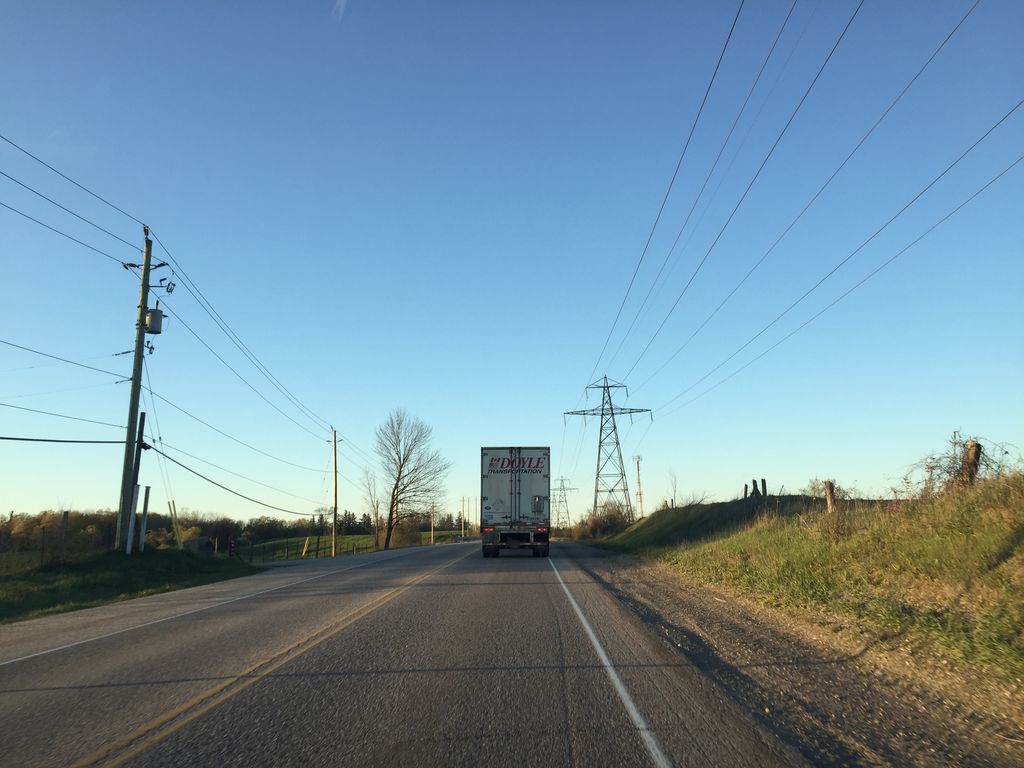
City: kitchener-waterloo